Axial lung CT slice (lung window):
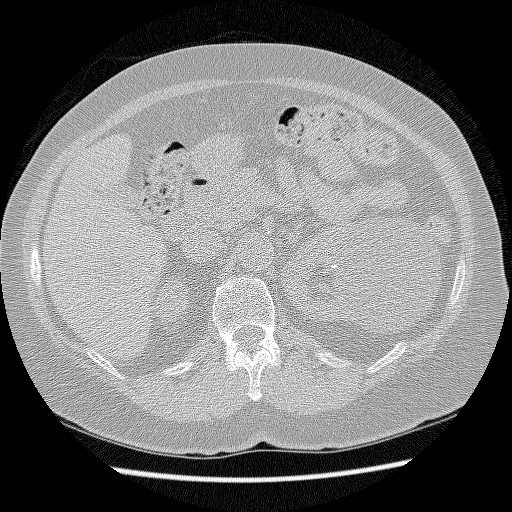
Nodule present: no